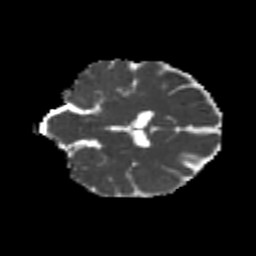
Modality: MD
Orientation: coronal
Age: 24
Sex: female
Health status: healthy
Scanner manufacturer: philips
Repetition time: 7.389 s
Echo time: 0.08599 s